Field crop: maize
Growth stage: 1
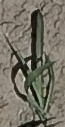
Species: sorghum